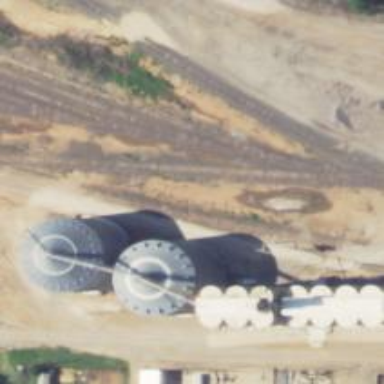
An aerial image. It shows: Rail spur service.